Field crop: tomato
Growth stage: 1
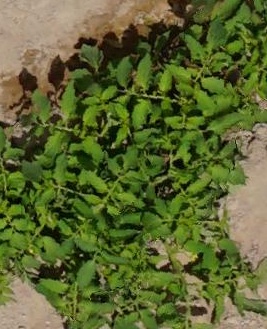
Species: tomato